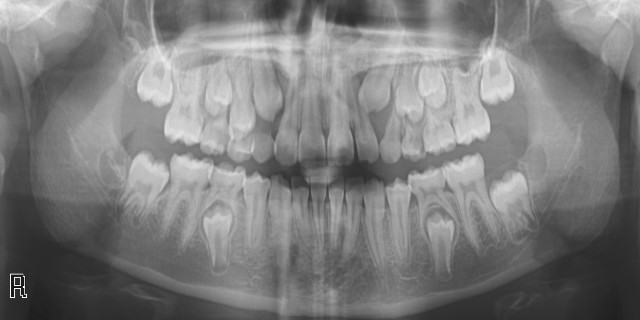
child